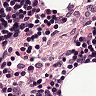
Metastatic tissue present: no